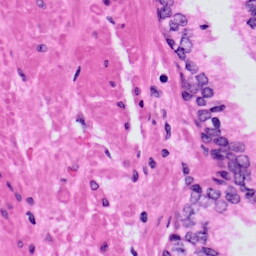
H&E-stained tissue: Prostate